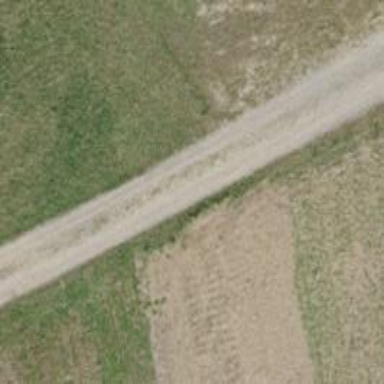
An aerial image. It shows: Track with compacted grade3 surface.